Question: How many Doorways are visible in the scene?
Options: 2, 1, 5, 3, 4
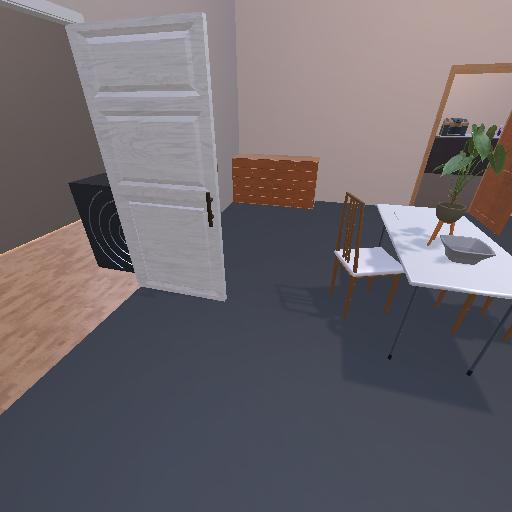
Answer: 2